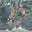
Label: 0